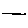
Label: line